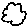
Label: cloud